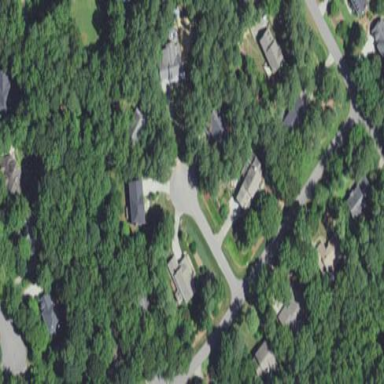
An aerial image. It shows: Asphalt surface in residential road area.